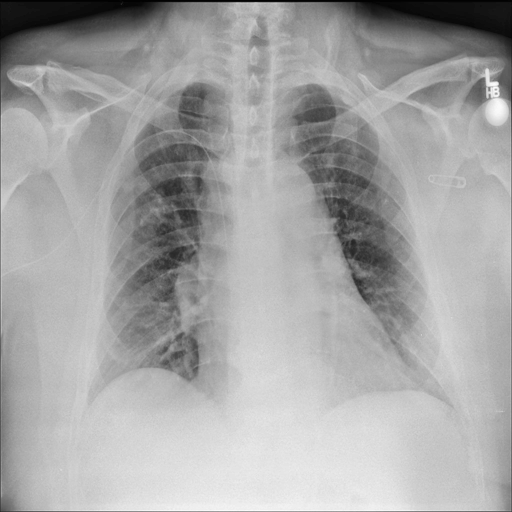
Finding: NORMAL